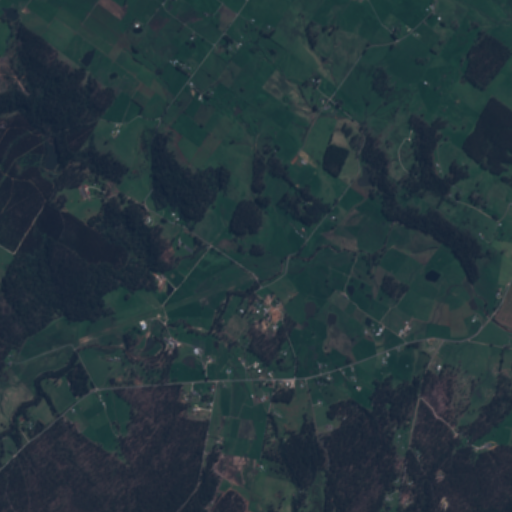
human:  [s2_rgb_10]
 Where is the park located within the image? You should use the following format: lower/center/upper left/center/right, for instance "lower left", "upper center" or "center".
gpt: The park is located in the lower right of the image.
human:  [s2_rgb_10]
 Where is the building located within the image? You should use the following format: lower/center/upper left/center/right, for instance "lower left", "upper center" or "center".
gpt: There is no building in the image.